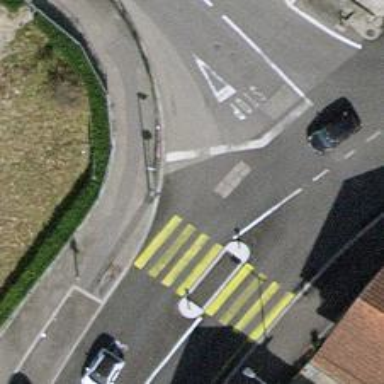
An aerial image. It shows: Kerb barrier.